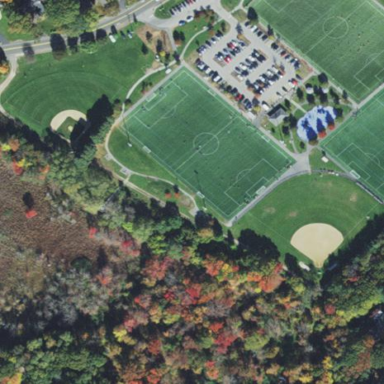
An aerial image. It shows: Soccer pitch for leisureland activities.